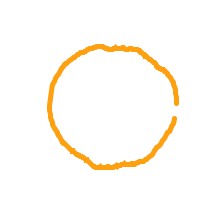
Shape: circle